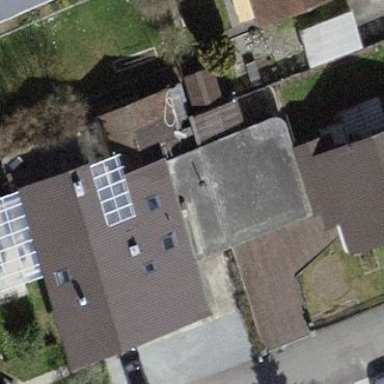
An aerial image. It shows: Garage.